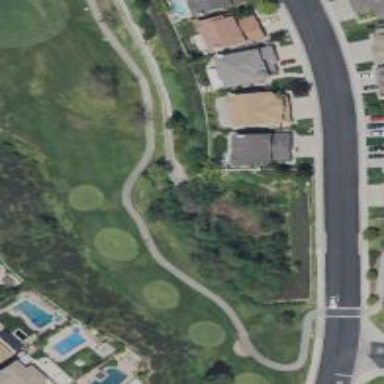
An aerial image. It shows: Service road used as golf cart path.